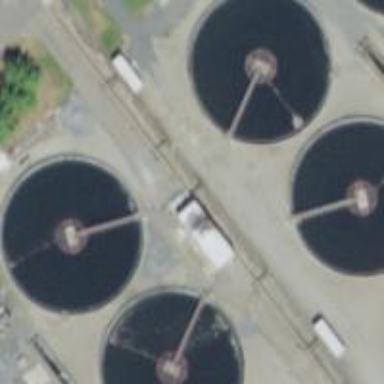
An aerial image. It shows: Image of wastewater.